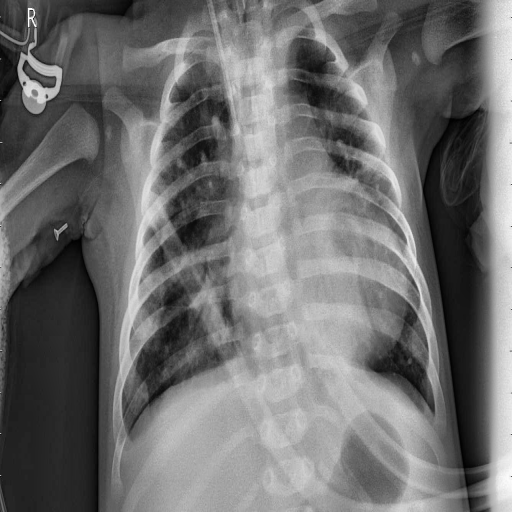
Finding: PNEUMONIA